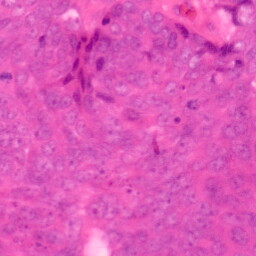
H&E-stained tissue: Colon